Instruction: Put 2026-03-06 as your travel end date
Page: home
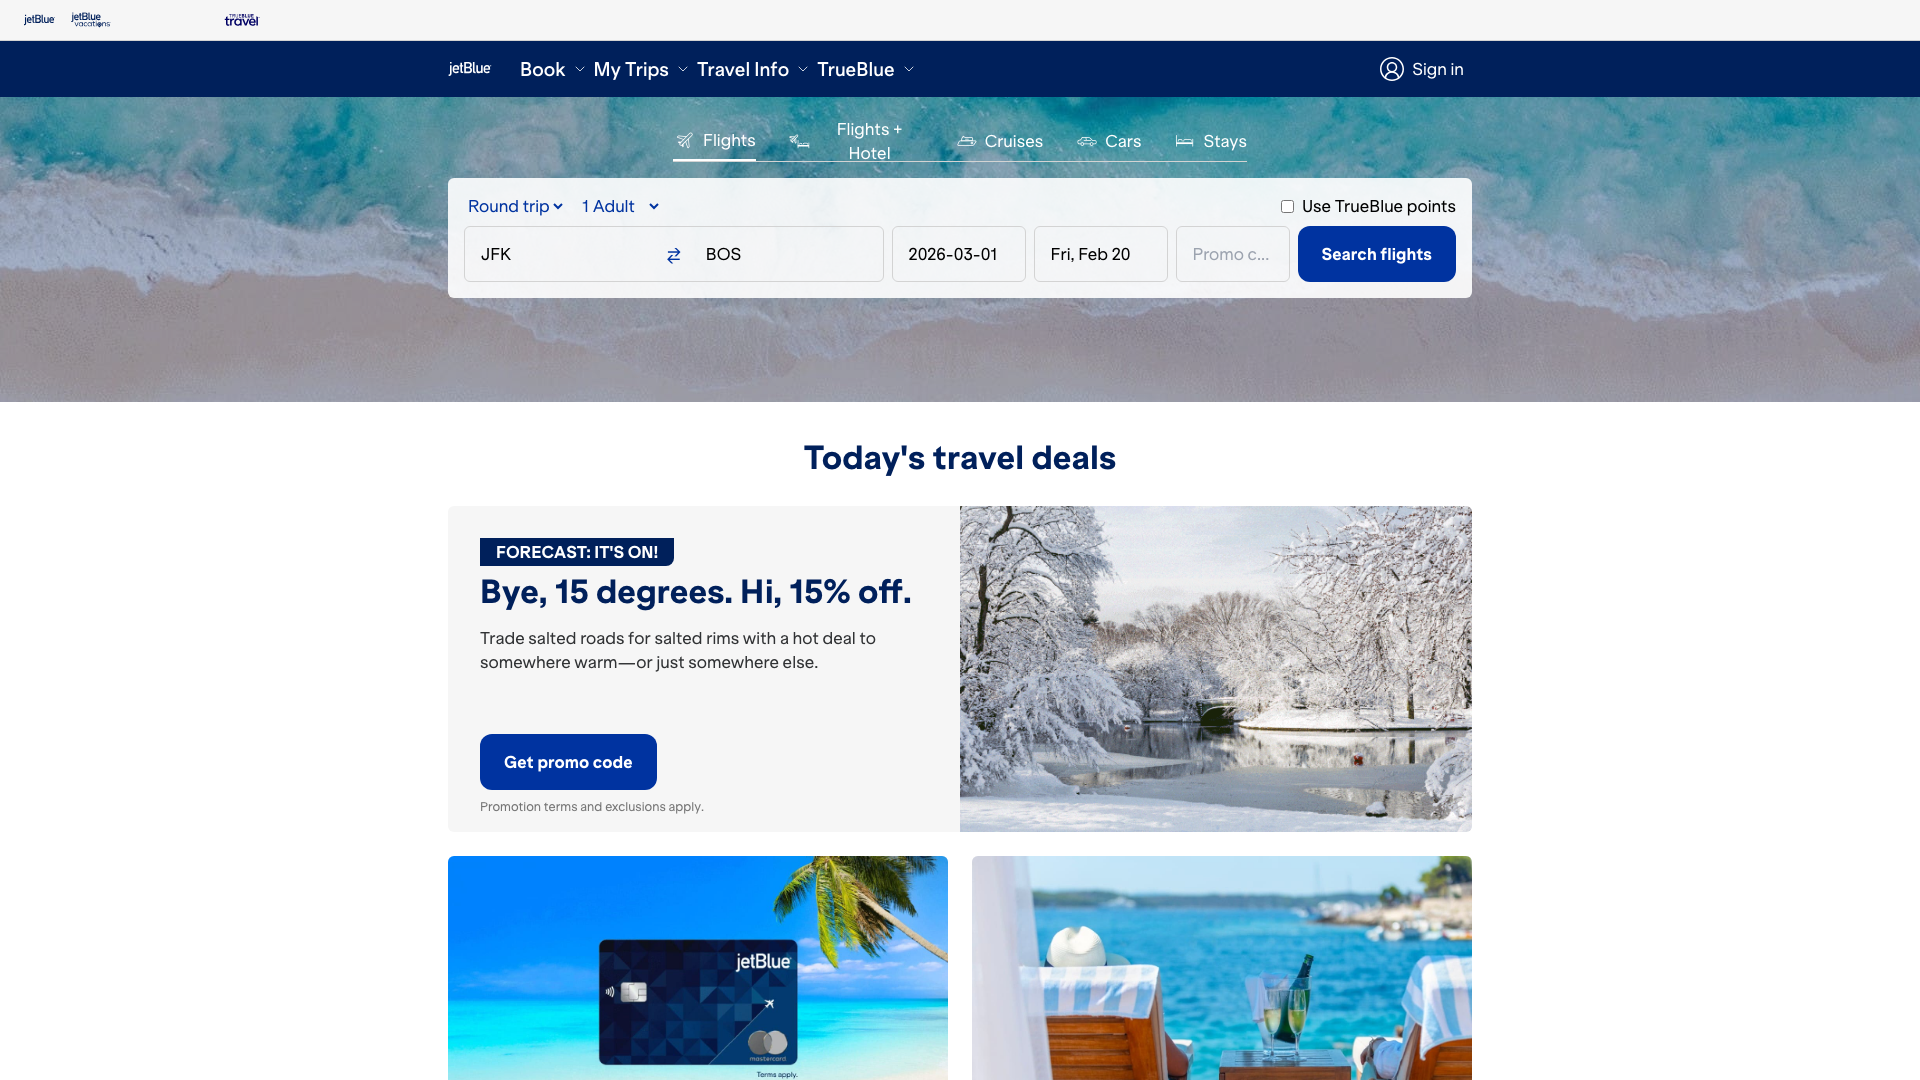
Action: type